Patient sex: F
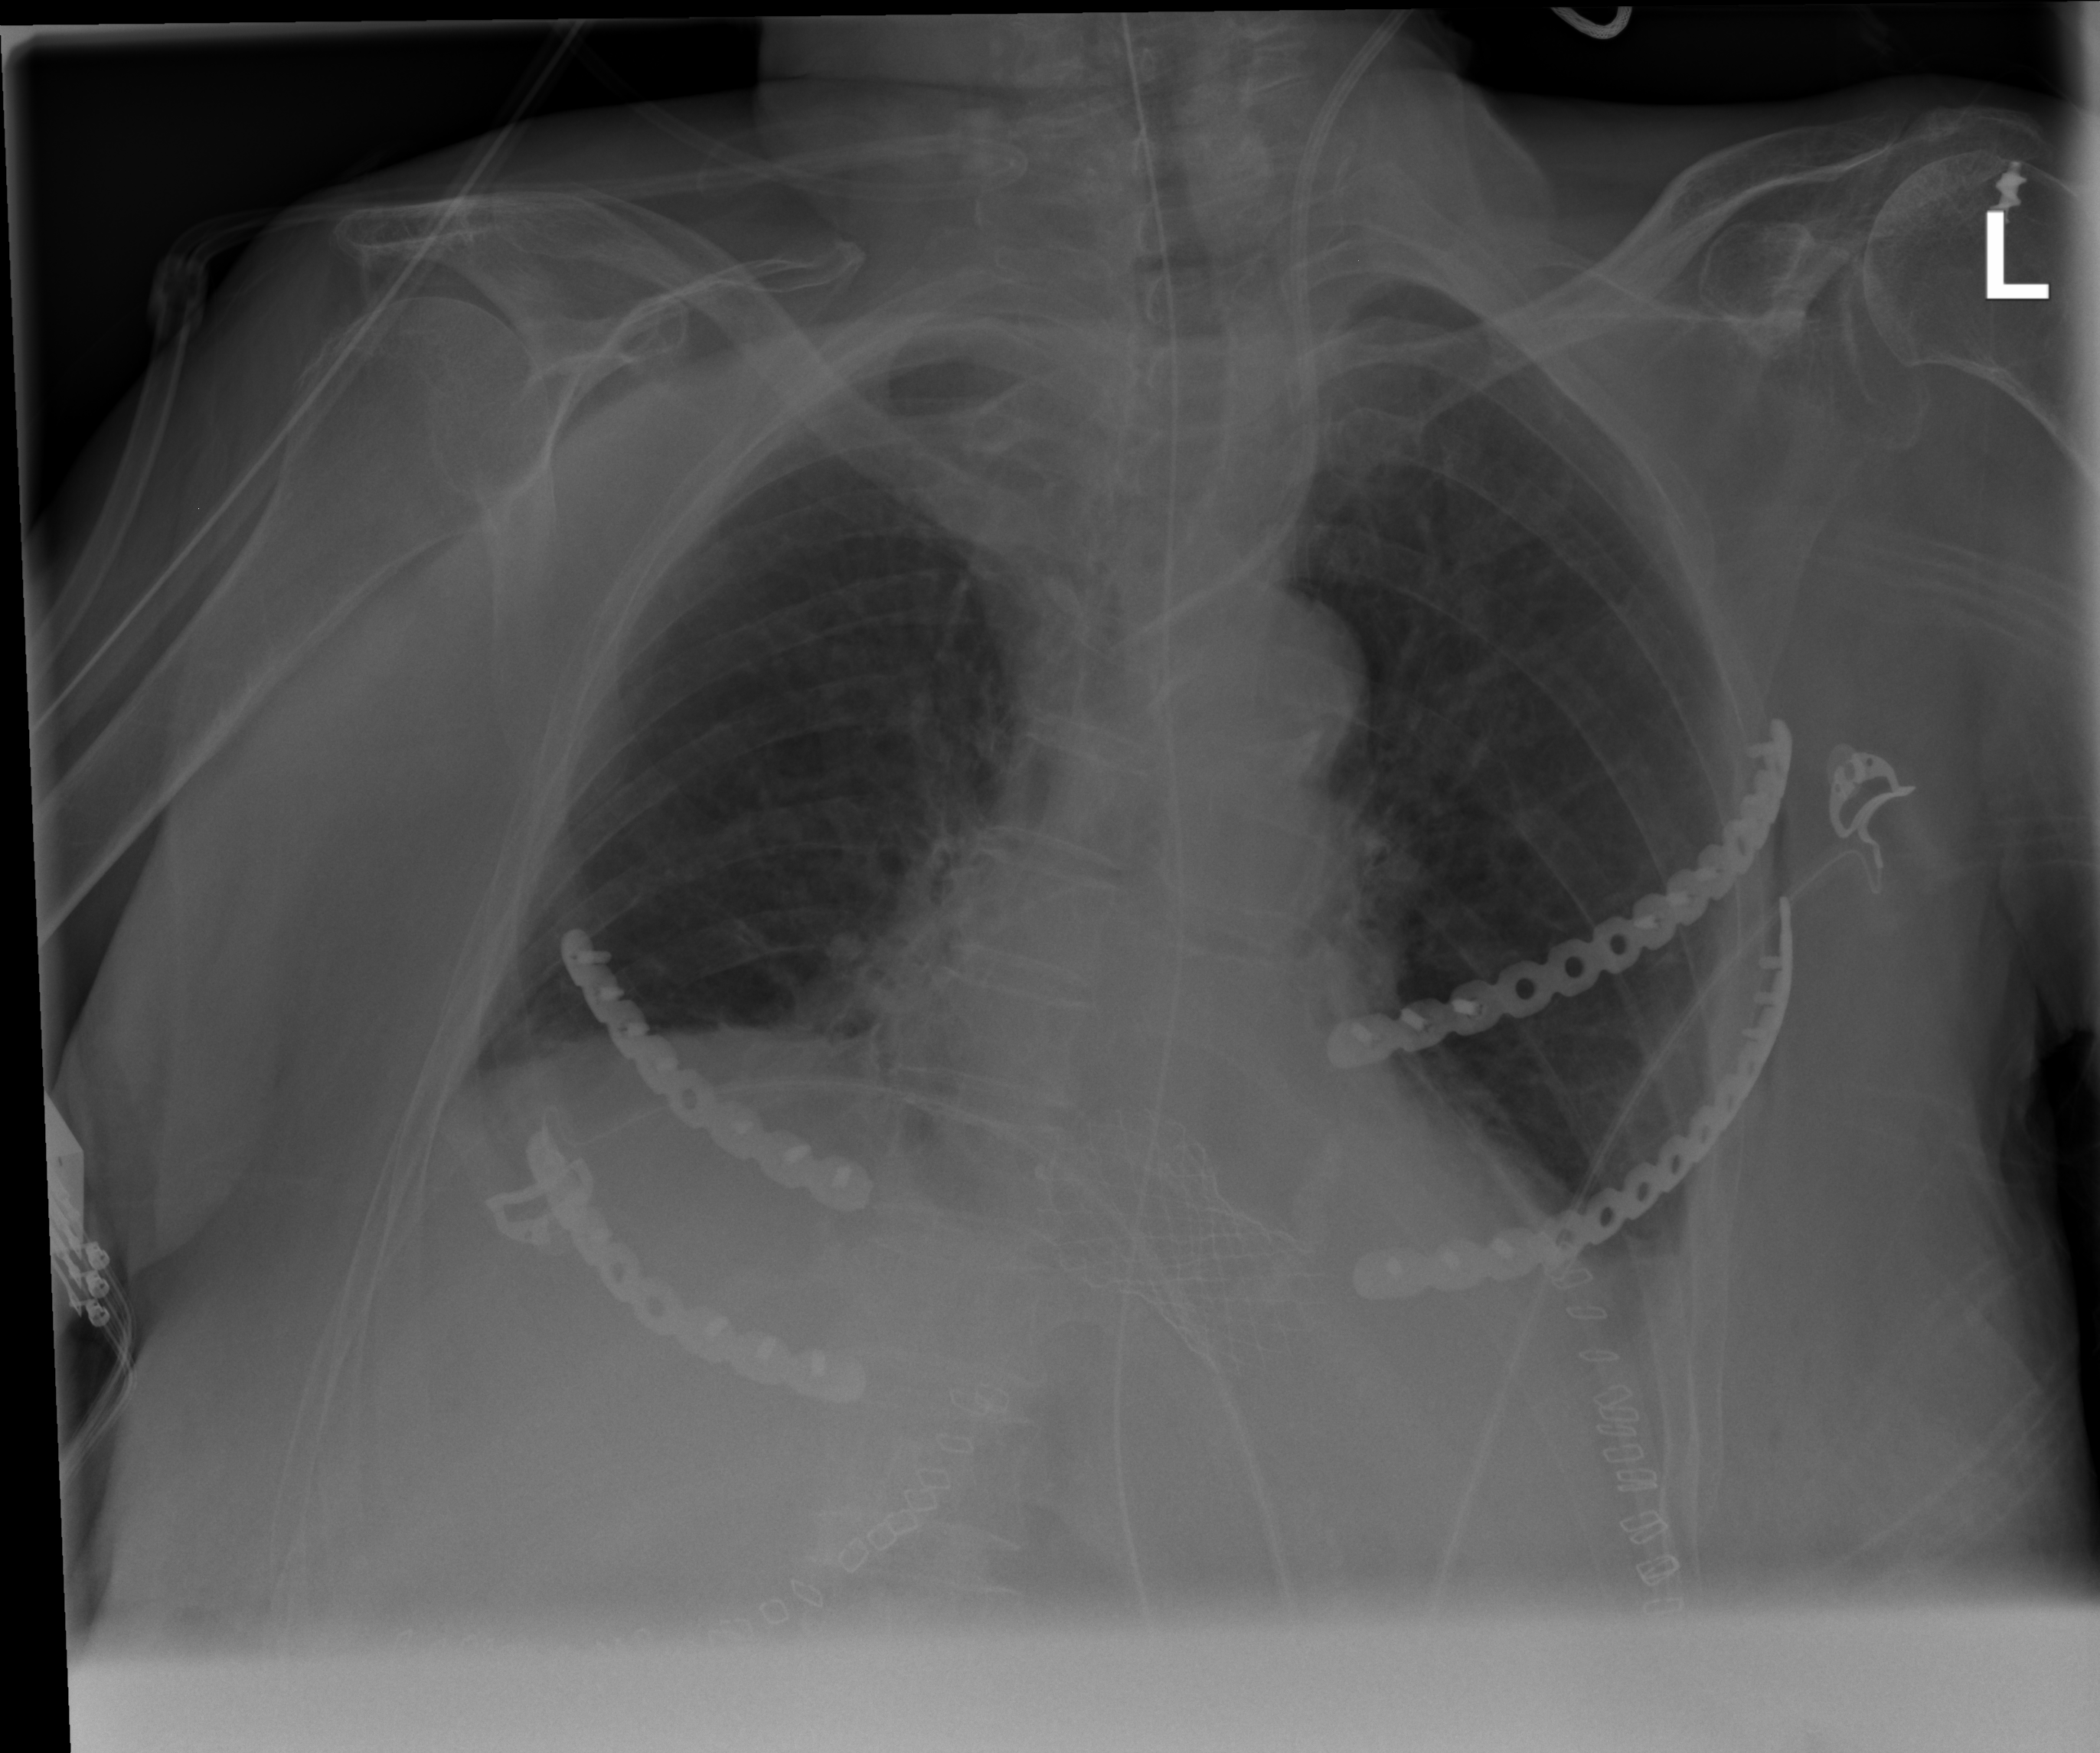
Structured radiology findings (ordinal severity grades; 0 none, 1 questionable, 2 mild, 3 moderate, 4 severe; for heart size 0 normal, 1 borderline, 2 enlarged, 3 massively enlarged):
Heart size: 0
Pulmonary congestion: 0
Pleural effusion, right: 2
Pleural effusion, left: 2
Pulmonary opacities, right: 0
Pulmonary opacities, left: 0
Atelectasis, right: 0
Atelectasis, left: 0